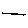
Label: line